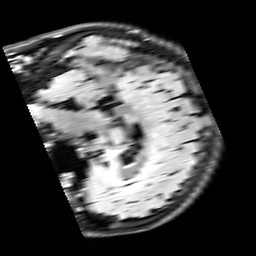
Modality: FLAIR
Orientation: sagittal
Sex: male
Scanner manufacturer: siemens
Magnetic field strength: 3 T
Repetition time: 10 s
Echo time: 0.09 s